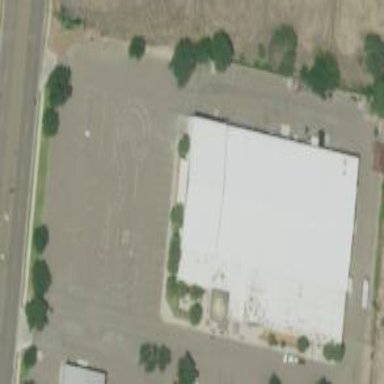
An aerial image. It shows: Building that houses motorcycle shop.